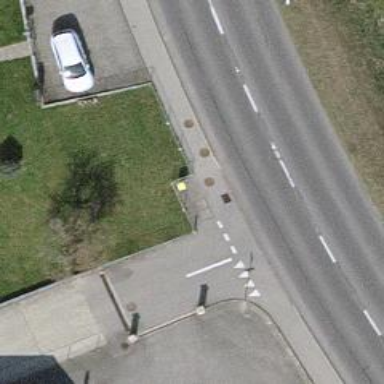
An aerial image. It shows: Post box.